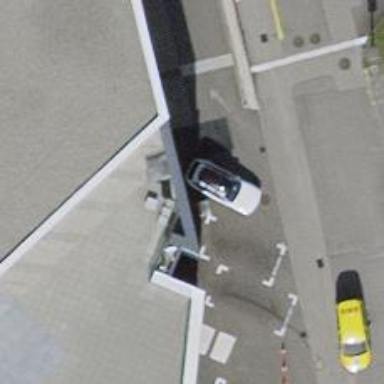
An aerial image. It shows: Charging station.